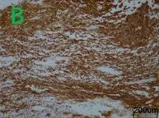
(B) Immunohistochemistry showed positive reactivity for CD20.
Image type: pathology (immunostaining)